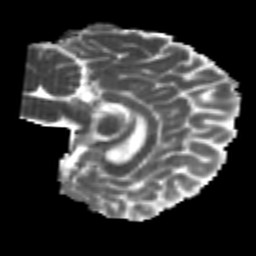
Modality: MD
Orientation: sagittal
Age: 22
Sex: male
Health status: healthy
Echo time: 0.074 s